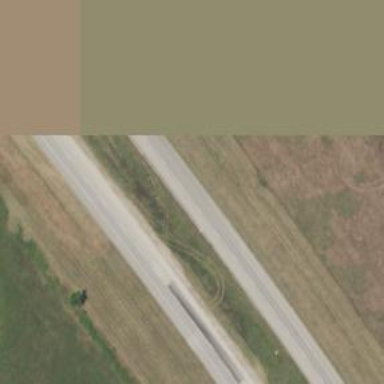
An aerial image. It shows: Asphalt trunk highway which is also expressway.